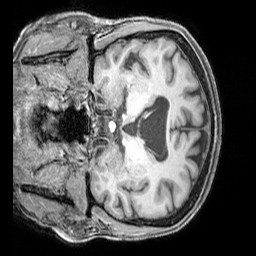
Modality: T1w
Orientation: coronal
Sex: female
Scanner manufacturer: siemens
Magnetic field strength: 3 T
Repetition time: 2.3 s
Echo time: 0.00226 s